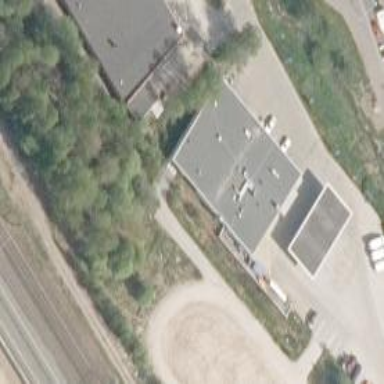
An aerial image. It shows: Building that houses car repair shop.